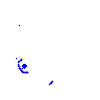
Particle: pion